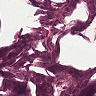
Metastatic tissue present: no